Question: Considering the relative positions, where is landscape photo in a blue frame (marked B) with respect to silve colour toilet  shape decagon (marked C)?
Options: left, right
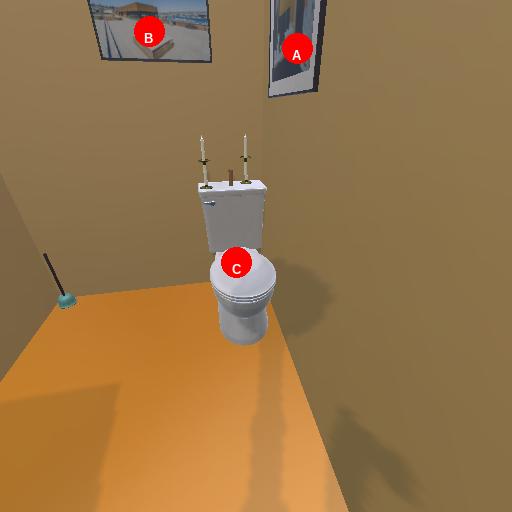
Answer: left